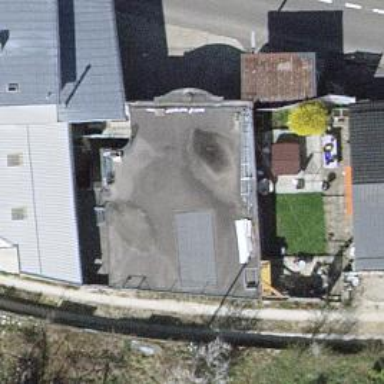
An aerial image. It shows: Car repair shop.